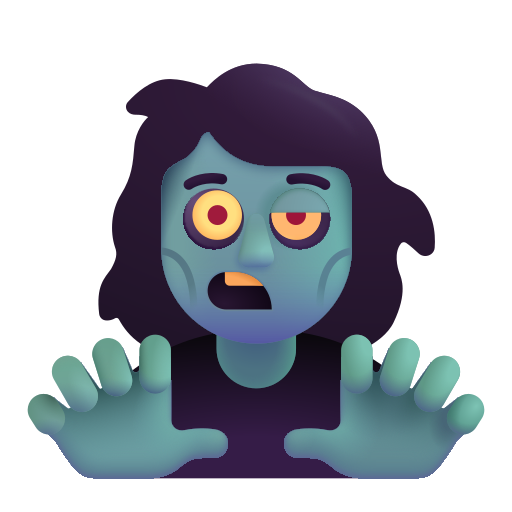
woman zombie color